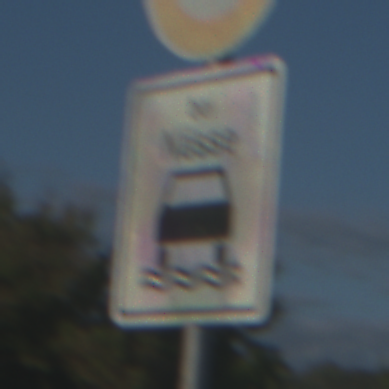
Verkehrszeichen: BeiNaesse
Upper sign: Geschwindigkeit60
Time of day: MorningAfternoon
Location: Outdoor (Nature)
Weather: Clear
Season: NotSpecified
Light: Natural